Question: I want to add text under a image button, which are also clickable, and will be redirected to the same activity as the image button. basically it's like the app list in any android phone, e.g.
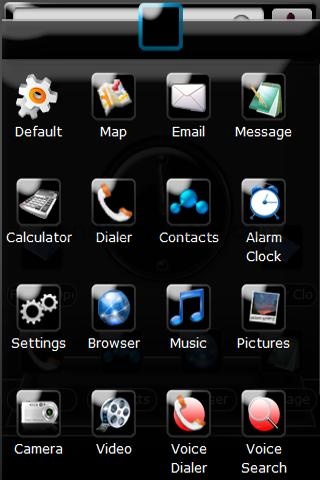
Answer: If you have your 'ImageButton' declared in XML, then just put it into a 'LinearLayout' which also contains a 'TextView' and set the 'onClickListener' on the 'LinearLayout'. The structure would be like
'''
<LinearLayout
... > <!-- This is the LinearLayout for the xml document -->
<!-- Some other layout code here if you please -->
<LinearLayout
android:id="@+id/linLayout"
... >
<ImageButton
... />
<TextView
... />
</LinearLayout>
</LinearLayout>
'''
And then in your java:
'''
LinearLayout layout = (LinearLayout)findViewById(R.id.linLayout);
layout.setOnClickListener(new View.OnClickListener() {
@Override
public void onClick(View v) {
// TODO Auto-generated method stub
}
});
'''
If you're adding each 'ImageButton' dynamically via java code, then it will still maintain the same structure. Let me know if I need to add anything.